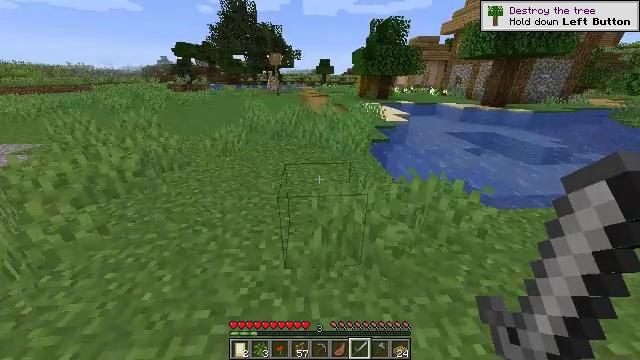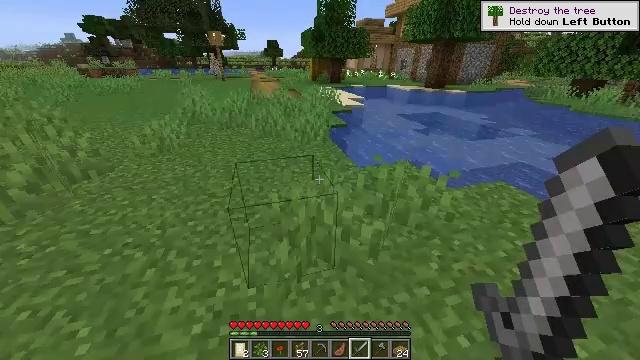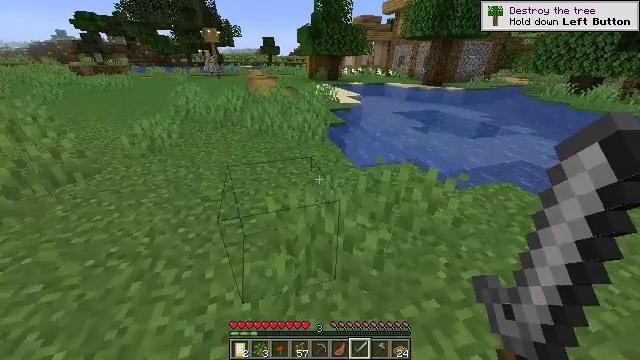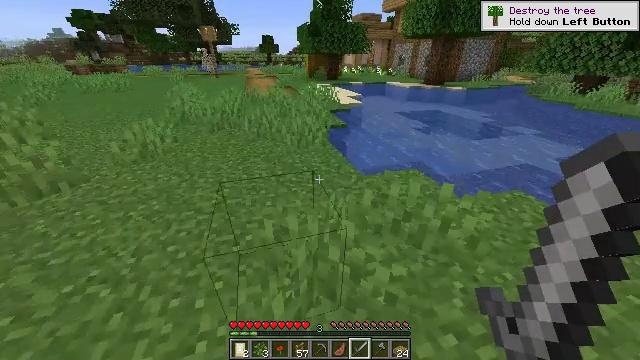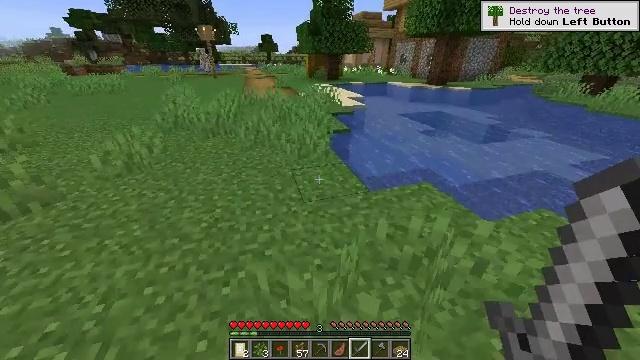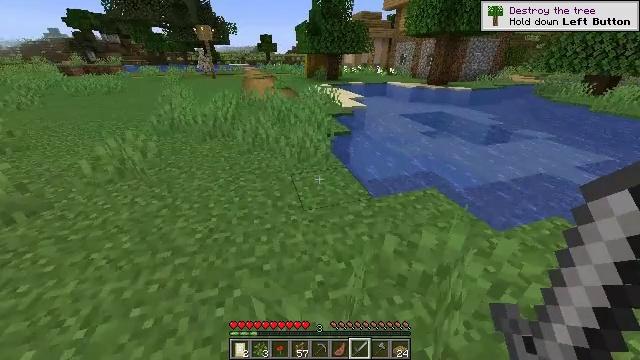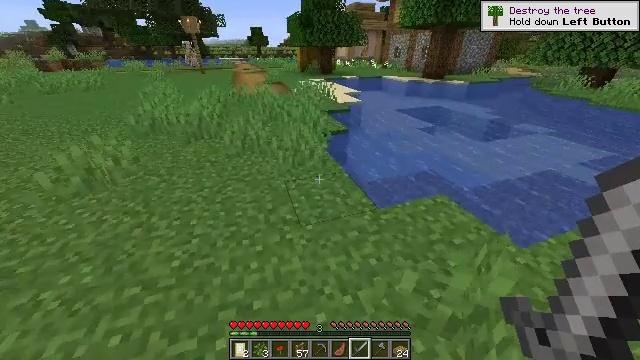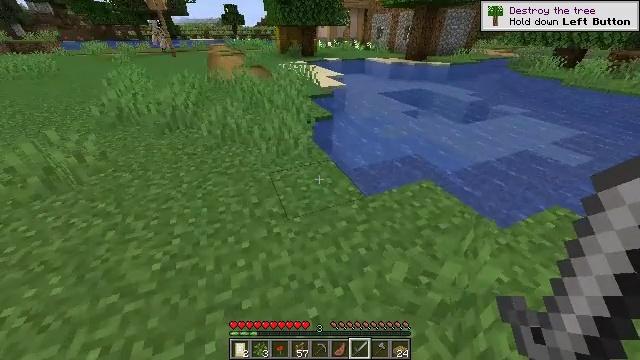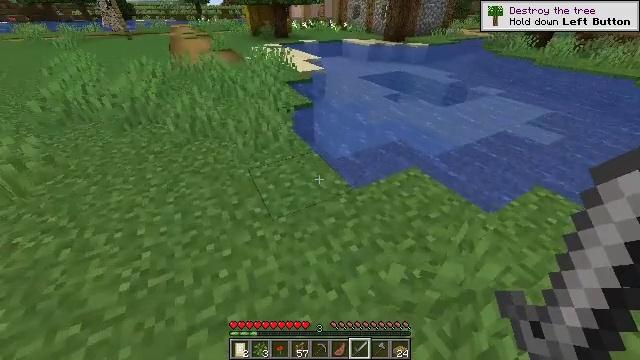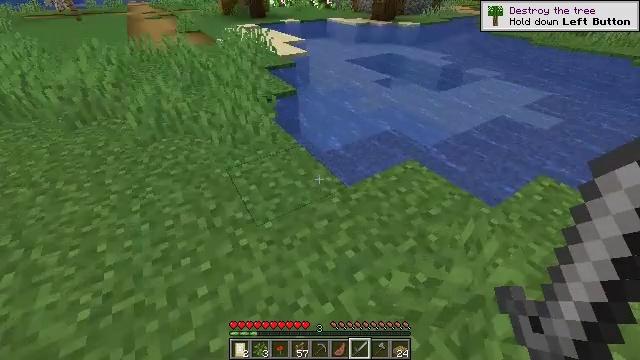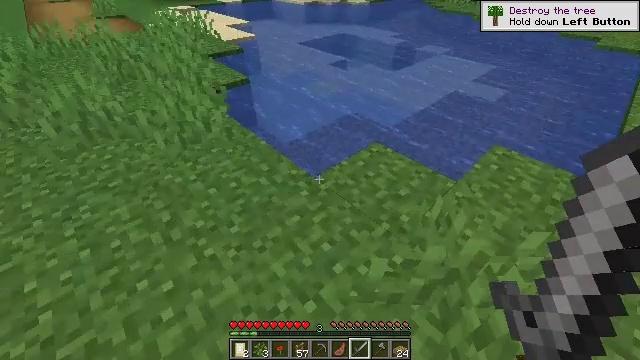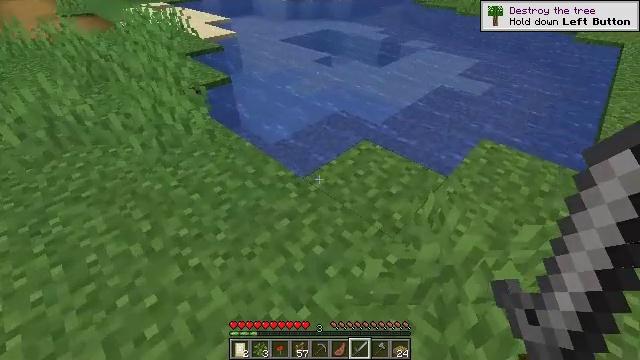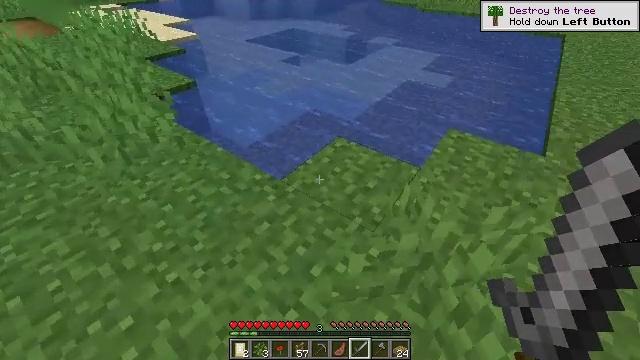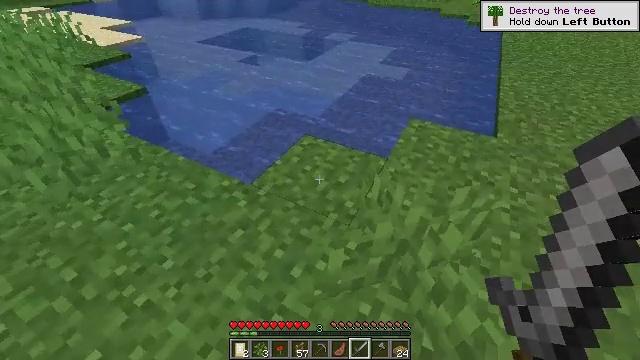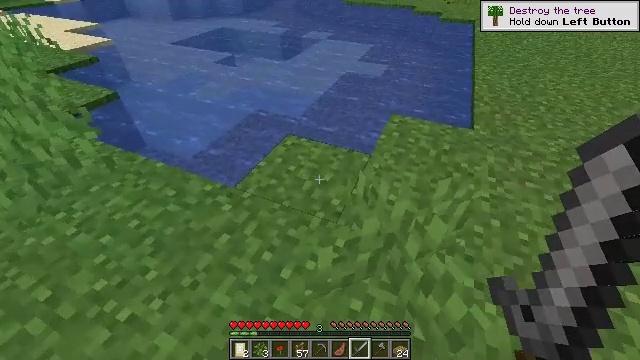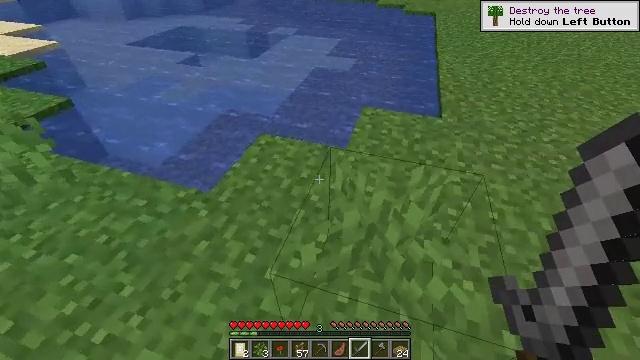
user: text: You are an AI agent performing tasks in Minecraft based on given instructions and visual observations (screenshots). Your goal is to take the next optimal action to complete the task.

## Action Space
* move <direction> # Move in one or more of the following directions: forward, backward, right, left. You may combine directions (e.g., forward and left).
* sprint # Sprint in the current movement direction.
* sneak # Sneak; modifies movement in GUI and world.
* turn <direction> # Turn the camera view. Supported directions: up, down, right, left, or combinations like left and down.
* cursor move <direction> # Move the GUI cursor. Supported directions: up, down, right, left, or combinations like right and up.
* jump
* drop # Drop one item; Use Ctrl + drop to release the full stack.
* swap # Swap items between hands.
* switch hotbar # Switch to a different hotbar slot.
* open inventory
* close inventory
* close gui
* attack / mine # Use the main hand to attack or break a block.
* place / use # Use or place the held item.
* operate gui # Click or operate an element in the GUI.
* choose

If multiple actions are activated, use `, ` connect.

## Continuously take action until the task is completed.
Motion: motion action
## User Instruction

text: Collect the grass from the surface.
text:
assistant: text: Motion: move forward, sprint, turn right and down
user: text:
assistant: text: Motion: move forward, sprint
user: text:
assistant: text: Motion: move forward, sprint
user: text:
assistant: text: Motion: move forward, sprint
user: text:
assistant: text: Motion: move forward, sprint
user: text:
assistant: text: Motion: move forward, sprint, turn right and down
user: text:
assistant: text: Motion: sprint, turn right and down
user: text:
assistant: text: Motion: turn right and down
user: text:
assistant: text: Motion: turn right and down
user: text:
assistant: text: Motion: turn right and down
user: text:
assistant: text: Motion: turn right
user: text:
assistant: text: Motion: turn right
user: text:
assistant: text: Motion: turn right
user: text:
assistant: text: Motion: turn right
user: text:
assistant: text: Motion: turn right
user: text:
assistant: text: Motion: turn right and down
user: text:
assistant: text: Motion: turn right and down
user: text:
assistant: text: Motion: turn right
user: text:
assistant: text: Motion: turn right
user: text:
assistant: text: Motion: no_op
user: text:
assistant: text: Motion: attack / mine
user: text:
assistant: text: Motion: attack / mine
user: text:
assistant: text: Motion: attack / mine
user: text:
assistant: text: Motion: attack / mine
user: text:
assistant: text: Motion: turn down, attack / mine
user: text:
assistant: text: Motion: turn right and down, attack / mine
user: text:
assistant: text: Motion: turn right and down, attack / mine
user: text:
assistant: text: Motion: turn right and down, attack / mine
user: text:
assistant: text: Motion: turn right and down, attack / mine
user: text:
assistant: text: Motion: turn right and down, attack / mine